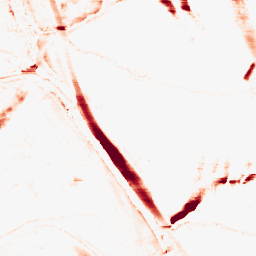
Category: morphological
Decomposition family: morphological_rect
Decomposition parameters: operation: opening
width: 20
height: 5
Upsampling method: bspline
Upsampling parameters: scale: 8
Upsampling scale: 8